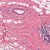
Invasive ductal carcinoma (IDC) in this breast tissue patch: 0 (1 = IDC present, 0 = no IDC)